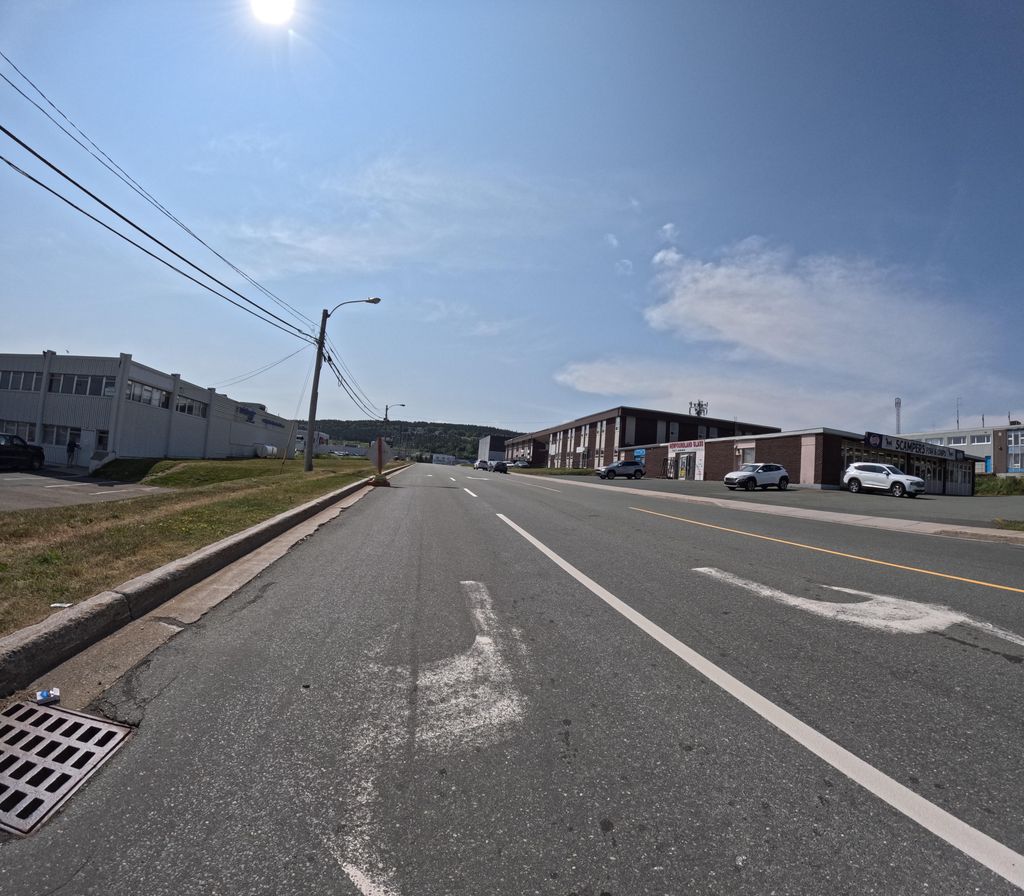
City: st_johns